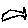
Label: fish